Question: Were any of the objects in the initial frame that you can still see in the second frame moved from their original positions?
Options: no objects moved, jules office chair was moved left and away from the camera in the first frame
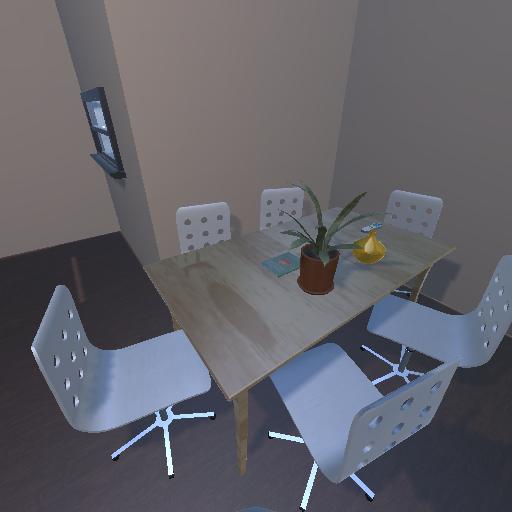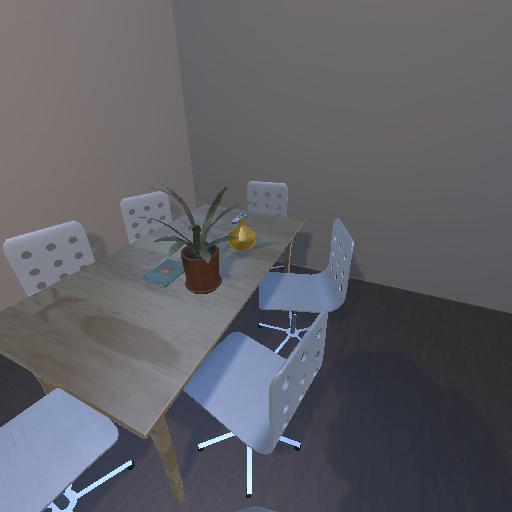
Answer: no objects moved